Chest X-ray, PA view. Patient: 45 years old, sex F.
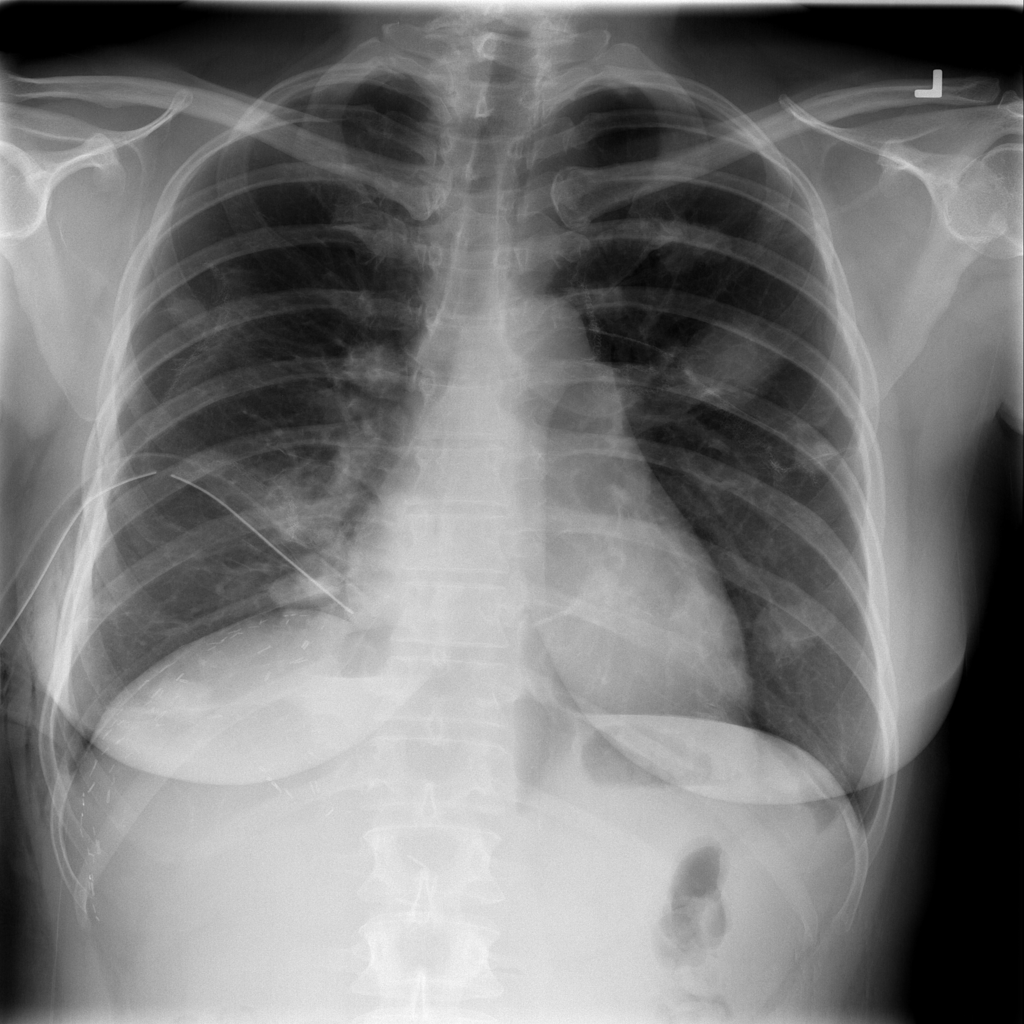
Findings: Nodule, Pneumothorax